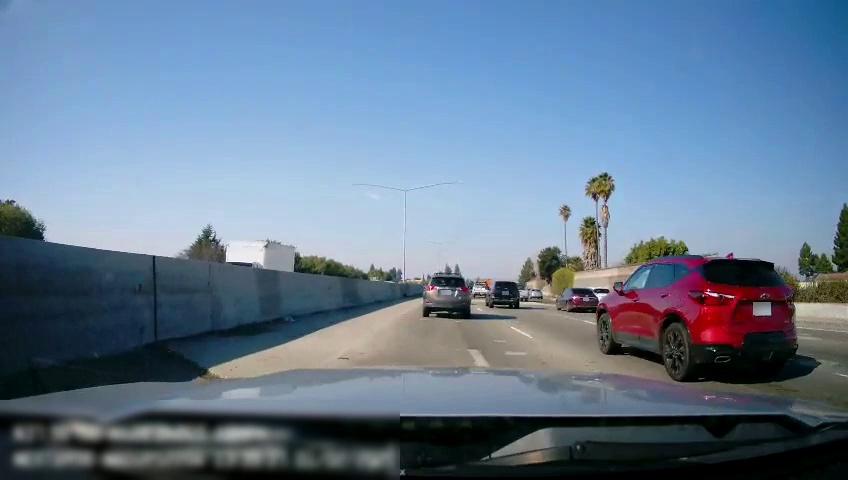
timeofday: Day
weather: Sunny
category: Vehicles | Truck
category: Drivable Space
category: Vehicles | Car
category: Vehicles | Truck
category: Vehicles | Truck
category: Vehicles | Car
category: Vehicles | Car
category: Vehicles | SUV
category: Vehicles | SUV
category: Vehicles | SUV
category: Lanes | Alternate Lane
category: Lanes | Alternate Lane
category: Lanes | Current Lane